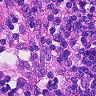
Metastatic tissue present: no